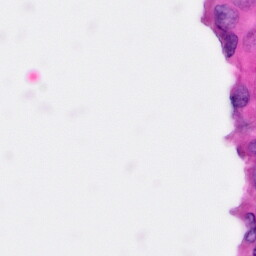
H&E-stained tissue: Pancreatic